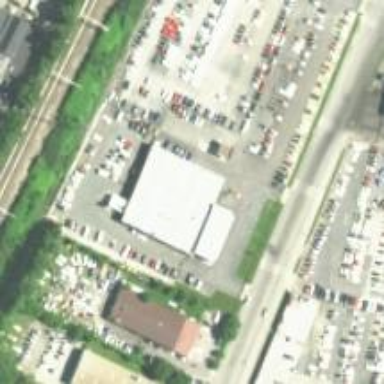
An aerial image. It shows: Car shop.